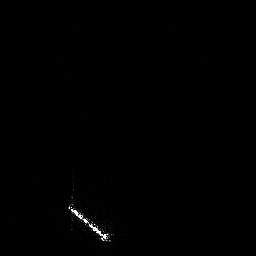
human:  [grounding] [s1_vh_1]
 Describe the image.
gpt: In the satellite image, there is  <ref>1 large ship </ref> <box>[[25, 73, 43, 93, 0]]</box> located at bottom.